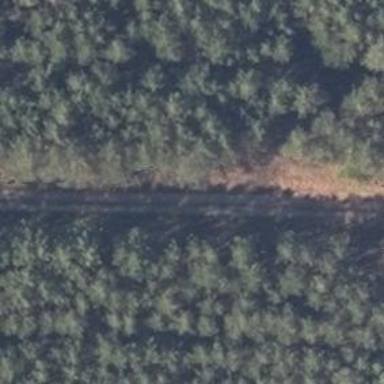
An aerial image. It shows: Compacted path road.